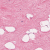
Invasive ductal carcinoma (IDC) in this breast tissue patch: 0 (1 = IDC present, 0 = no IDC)